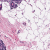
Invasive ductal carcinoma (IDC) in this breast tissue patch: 0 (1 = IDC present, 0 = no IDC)